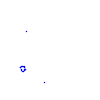
Particle: proton